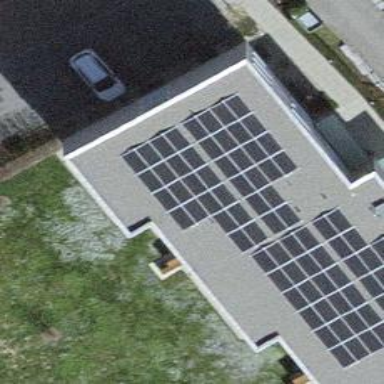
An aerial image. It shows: Solar power generator.